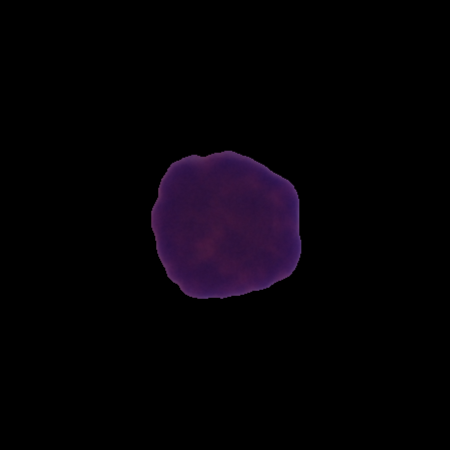
Label: cancer